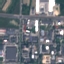
Label: Industrial